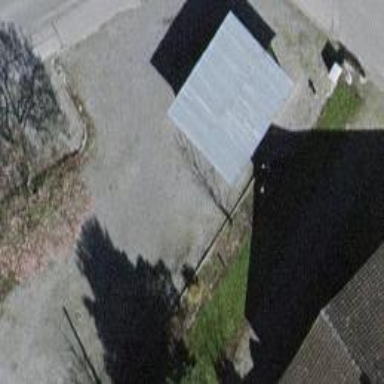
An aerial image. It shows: Carport with flat roof.